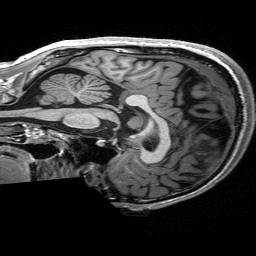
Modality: T1w
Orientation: sagittal
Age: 22
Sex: male
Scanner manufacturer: siemens
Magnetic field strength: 3 T
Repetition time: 2.53 s
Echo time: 0.00227 s